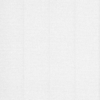
Label: dusty